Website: bh-photo
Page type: address-validator
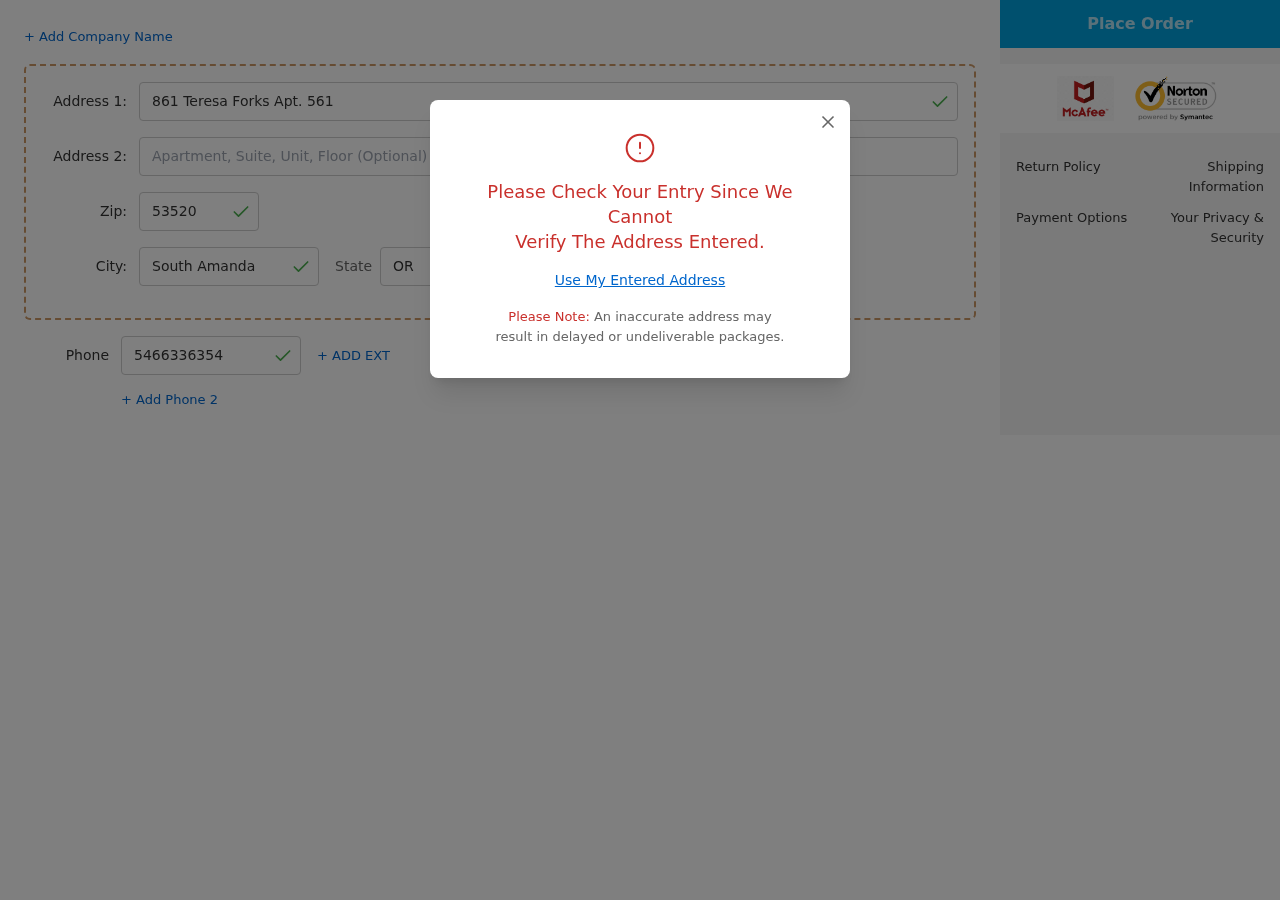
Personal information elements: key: PII_CITY
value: South Amanda
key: PII_PHONE
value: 5466336354
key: PII_POSTCODE
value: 53520
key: PII_STATE_ABBR
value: OR
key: PII_STREET
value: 861 Teresa Forks Apt. 561